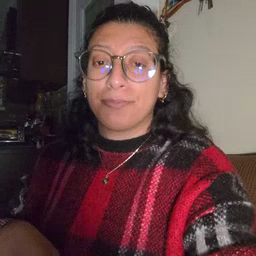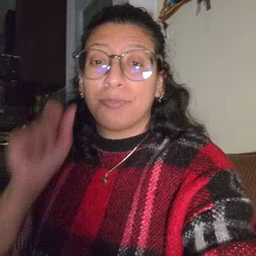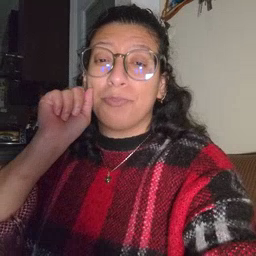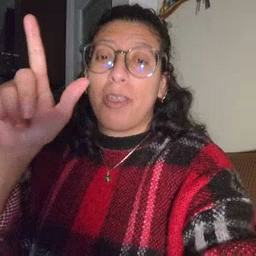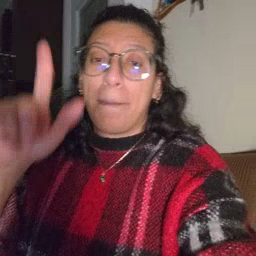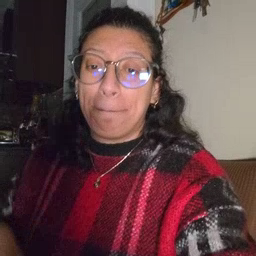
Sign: wake